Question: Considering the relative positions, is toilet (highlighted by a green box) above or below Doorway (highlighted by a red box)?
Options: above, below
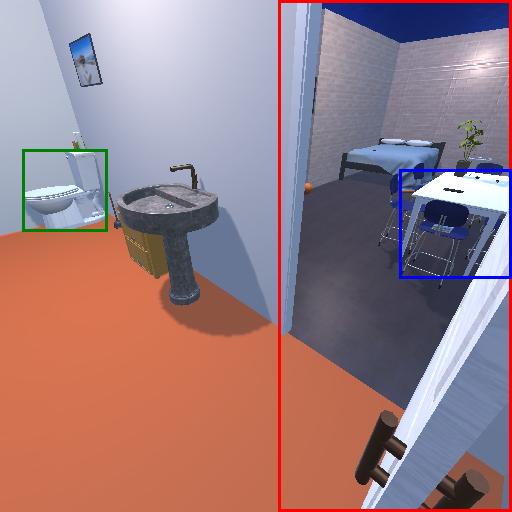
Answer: above